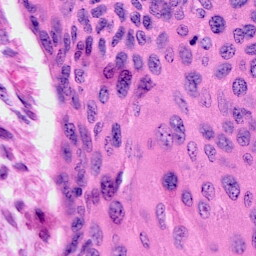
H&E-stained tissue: Cervix